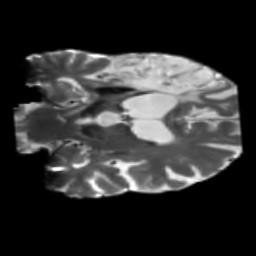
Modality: T2w
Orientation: coronal
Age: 71
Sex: male
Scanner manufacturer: siemens
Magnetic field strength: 3 T
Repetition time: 5.25 s
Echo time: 0.08 s